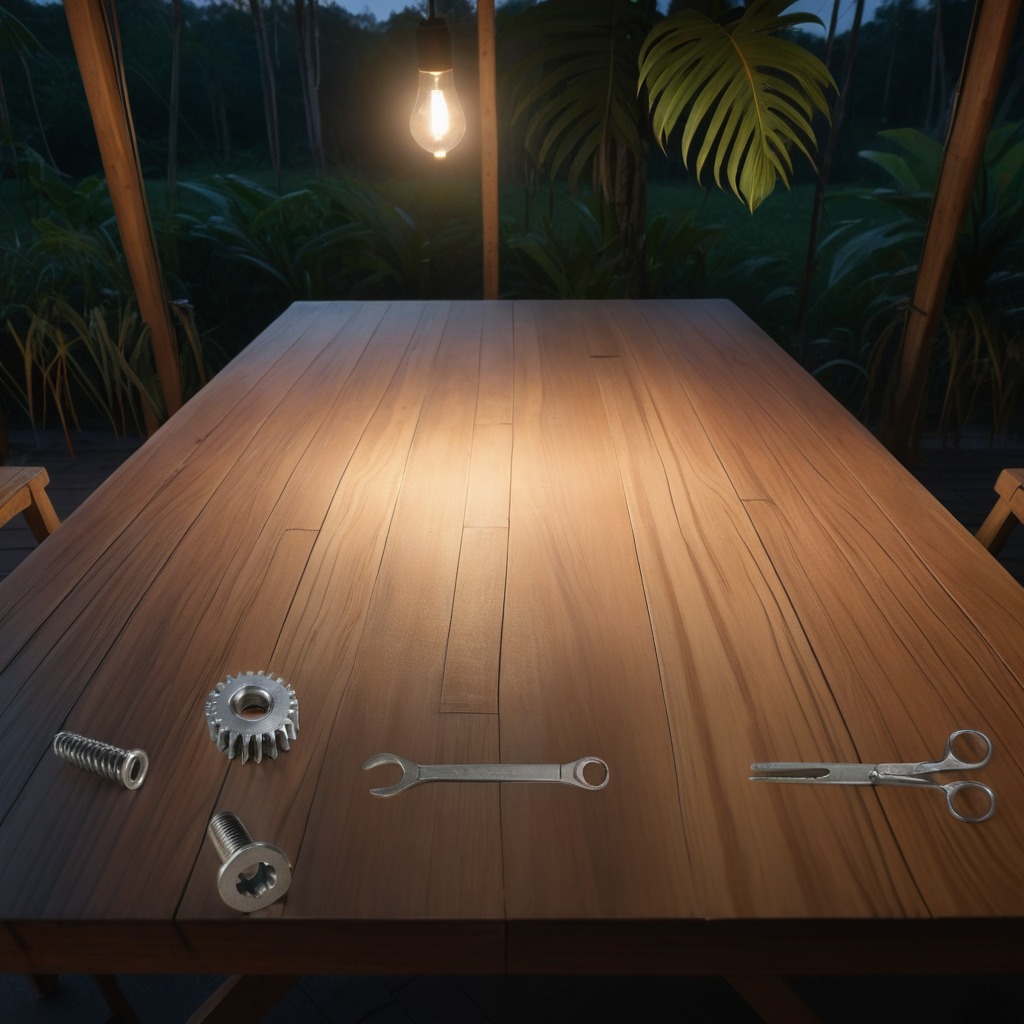
A steel gear with teeth, a metal machine screw, a coiled metal spring, a pair of scissors, and a wrench are lying on a clean wooden table inside a jungle field workshop tent at night dim ambient light soft shadows worn but